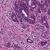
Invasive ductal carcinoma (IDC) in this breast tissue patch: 1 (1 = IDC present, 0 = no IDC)